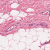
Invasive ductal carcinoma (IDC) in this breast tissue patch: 0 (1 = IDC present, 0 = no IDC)